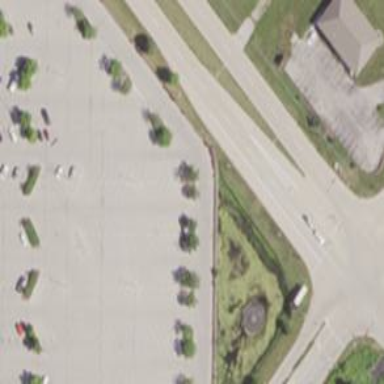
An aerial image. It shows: Asphalt service road.